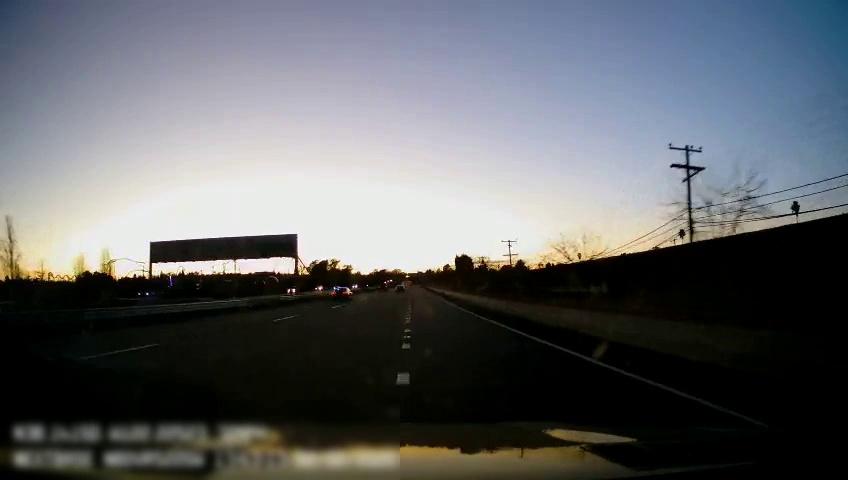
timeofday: Dusk/Dawn/Twilight
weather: Sunny
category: Drivable Space
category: Vehicles | Car
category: Vehicles | Car
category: Lanes | Alternate Lane
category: Lanes | Alternate Lane
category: Lanes | Alternate Lane